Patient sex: M
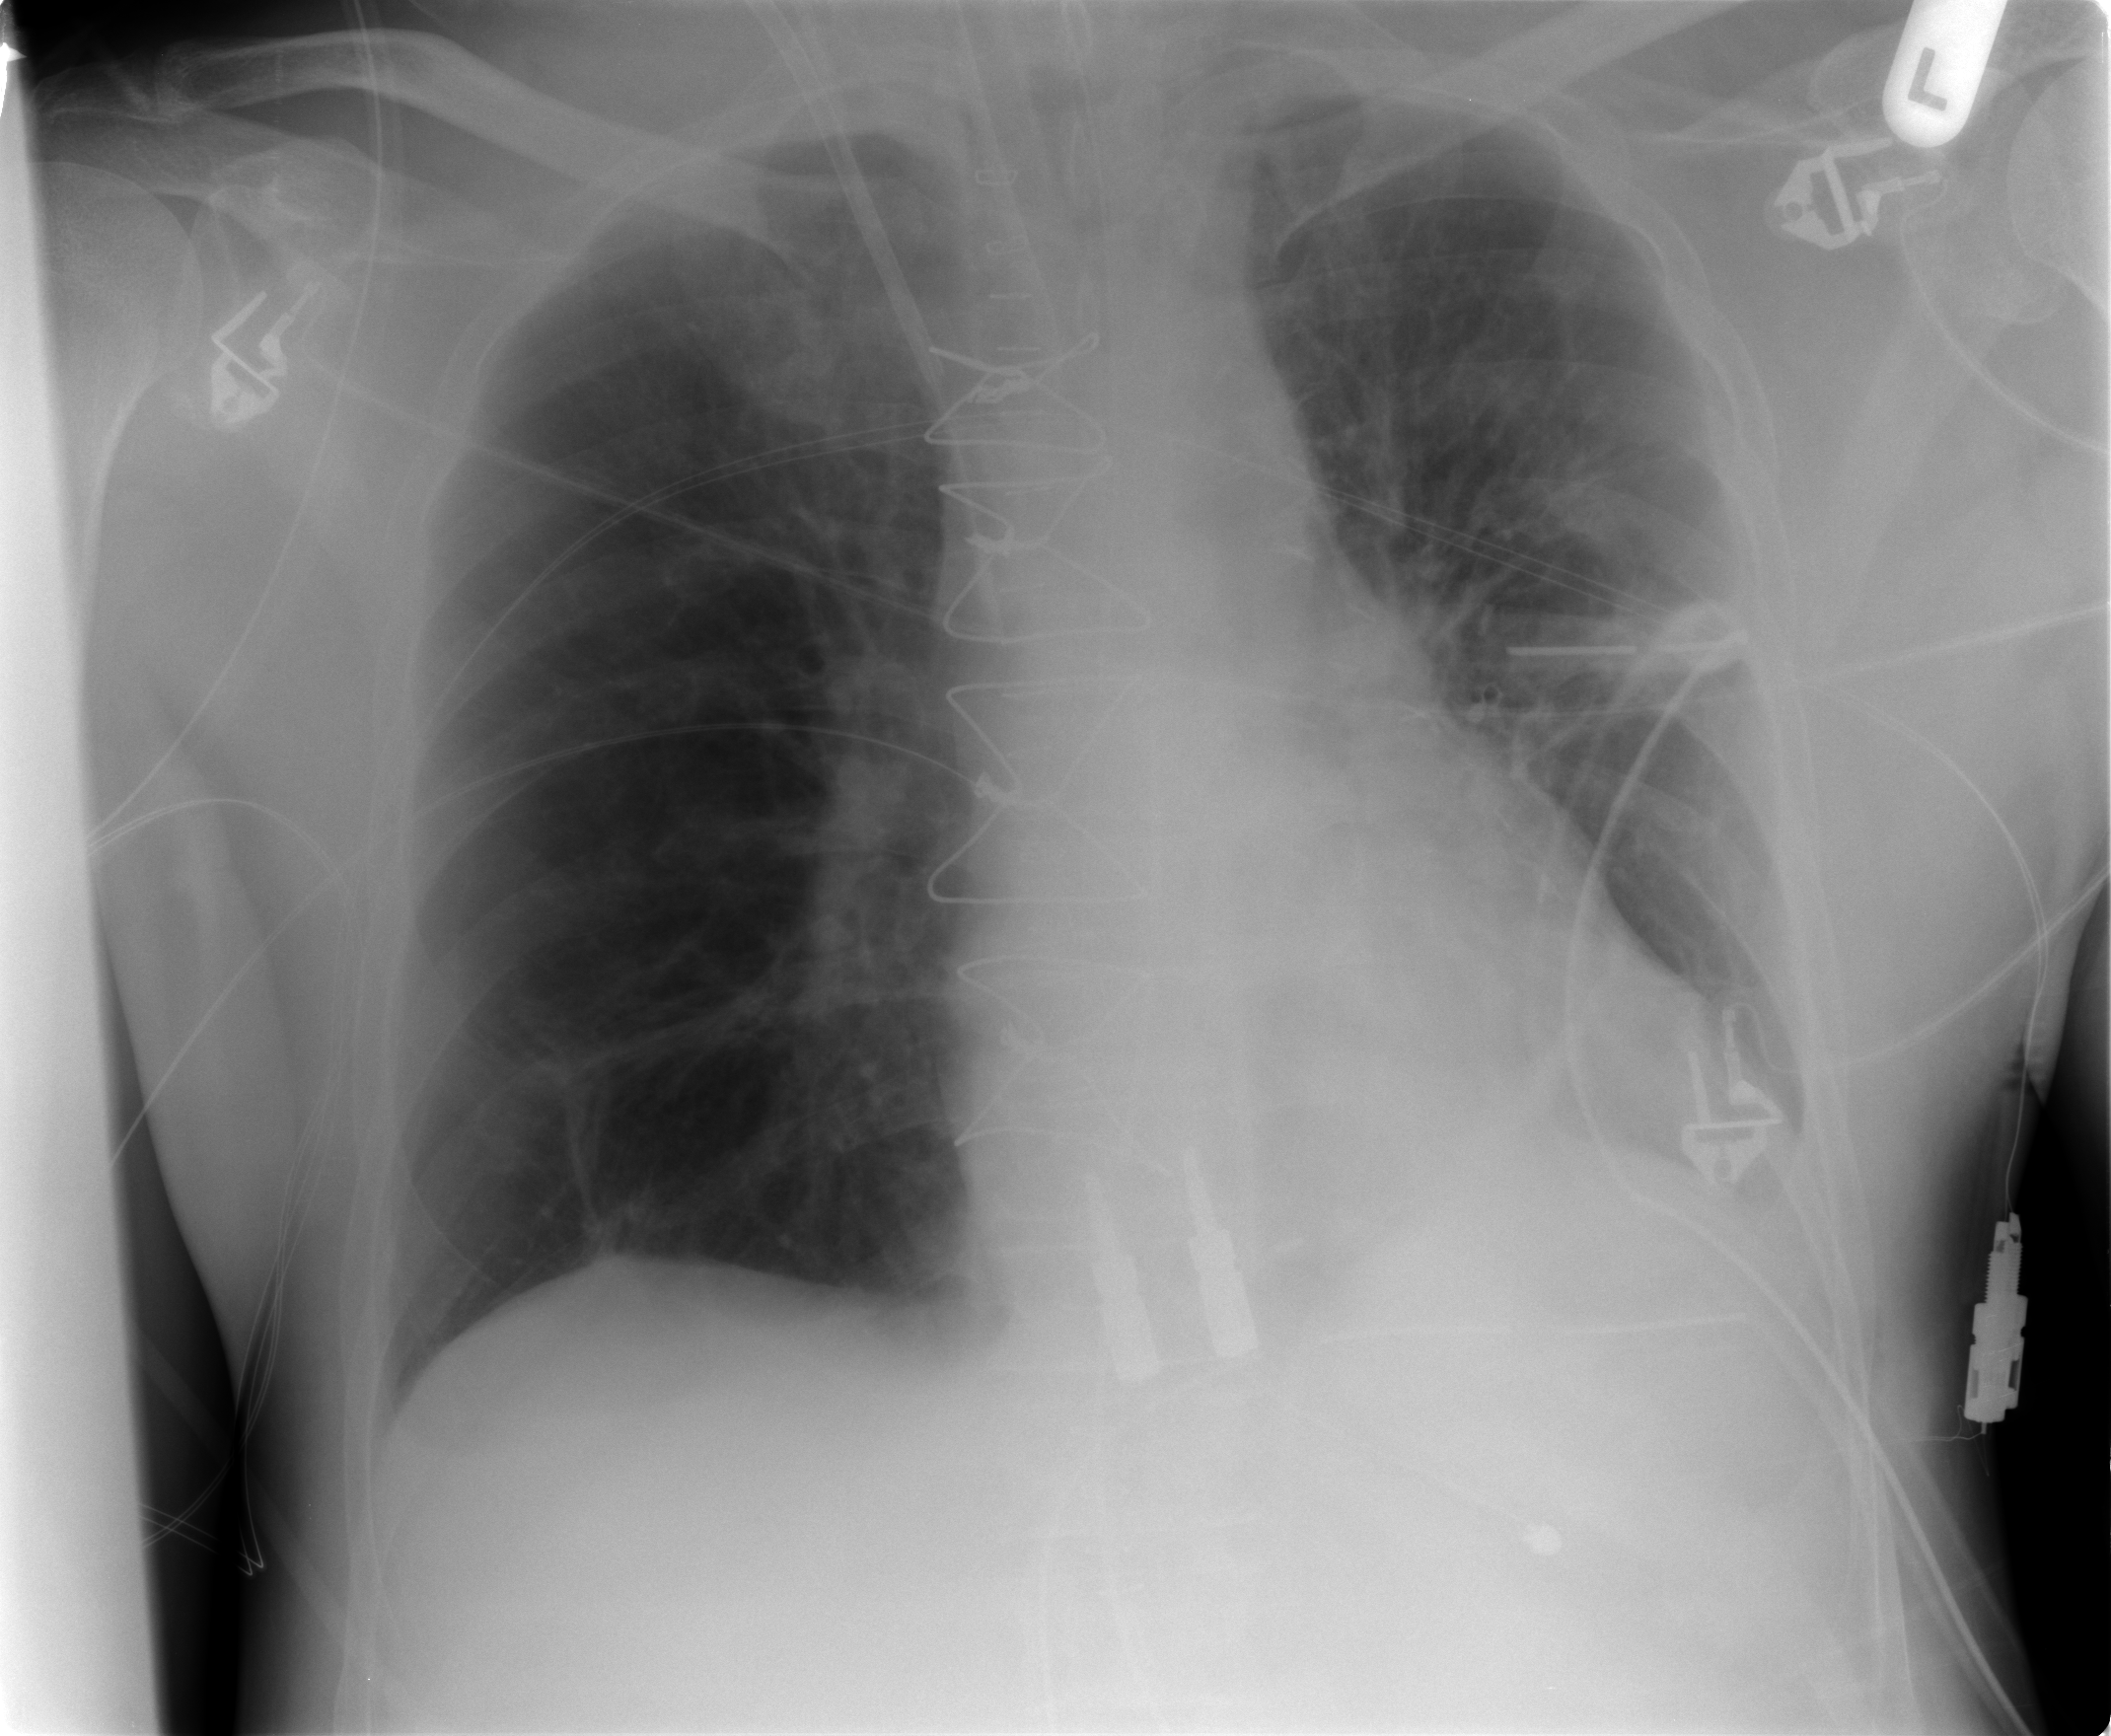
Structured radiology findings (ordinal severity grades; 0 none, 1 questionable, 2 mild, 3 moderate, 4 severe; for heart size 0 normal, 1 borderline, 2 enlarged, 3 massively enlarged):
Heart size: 2
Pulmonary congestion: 1
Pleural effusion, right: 0
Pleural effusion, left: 2
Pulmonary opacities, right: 0
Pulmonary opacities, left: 1
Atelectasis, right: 1
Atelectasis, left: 2